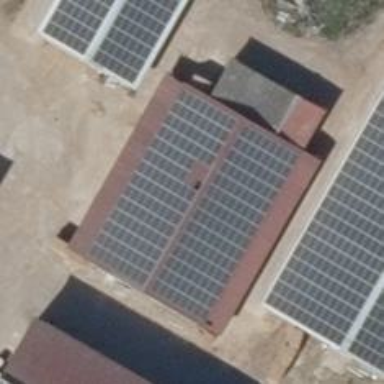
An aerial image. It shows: Solar photovoltaic panel generator.